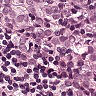
Metastatic tissue present: yes